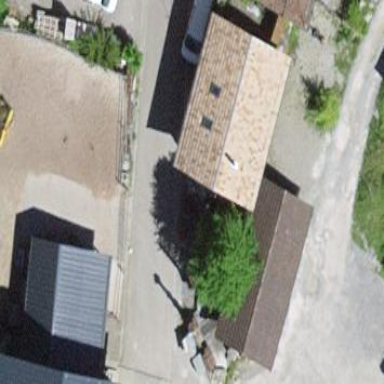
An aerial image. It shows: Building with gabled roof.